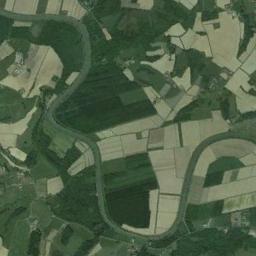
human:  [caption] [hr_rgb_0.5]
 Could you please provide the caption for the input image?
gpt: There are many neat places beside the river .

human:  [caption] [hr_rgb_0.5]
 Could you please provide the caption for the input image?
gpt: The green river with a winding bank goes through the farmland .

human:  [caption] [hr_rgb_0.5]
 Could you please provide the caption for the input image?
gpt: The river goes through bare and green farmland .

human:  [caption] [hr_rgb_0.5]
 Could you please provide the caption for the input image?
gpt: A winding, Light green river with dark green and light green fields on both sides .

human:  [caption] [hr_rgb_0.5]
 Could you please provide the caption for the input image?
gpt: There are many green farmlands and yellow farmlands near the river .